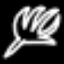
Label: leaf